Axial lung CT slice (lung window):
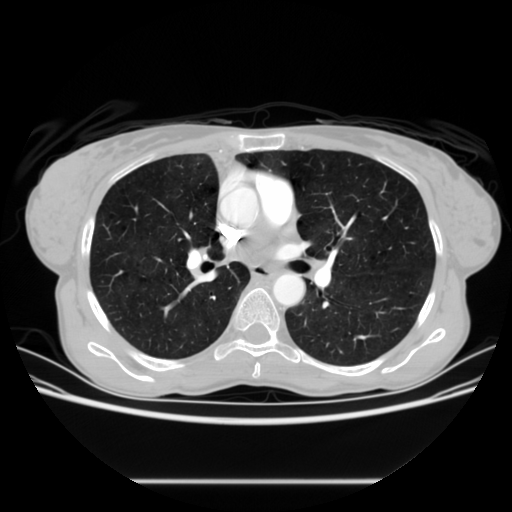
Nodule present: no